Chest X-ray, PA view. Patient: 36 years old, sex F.
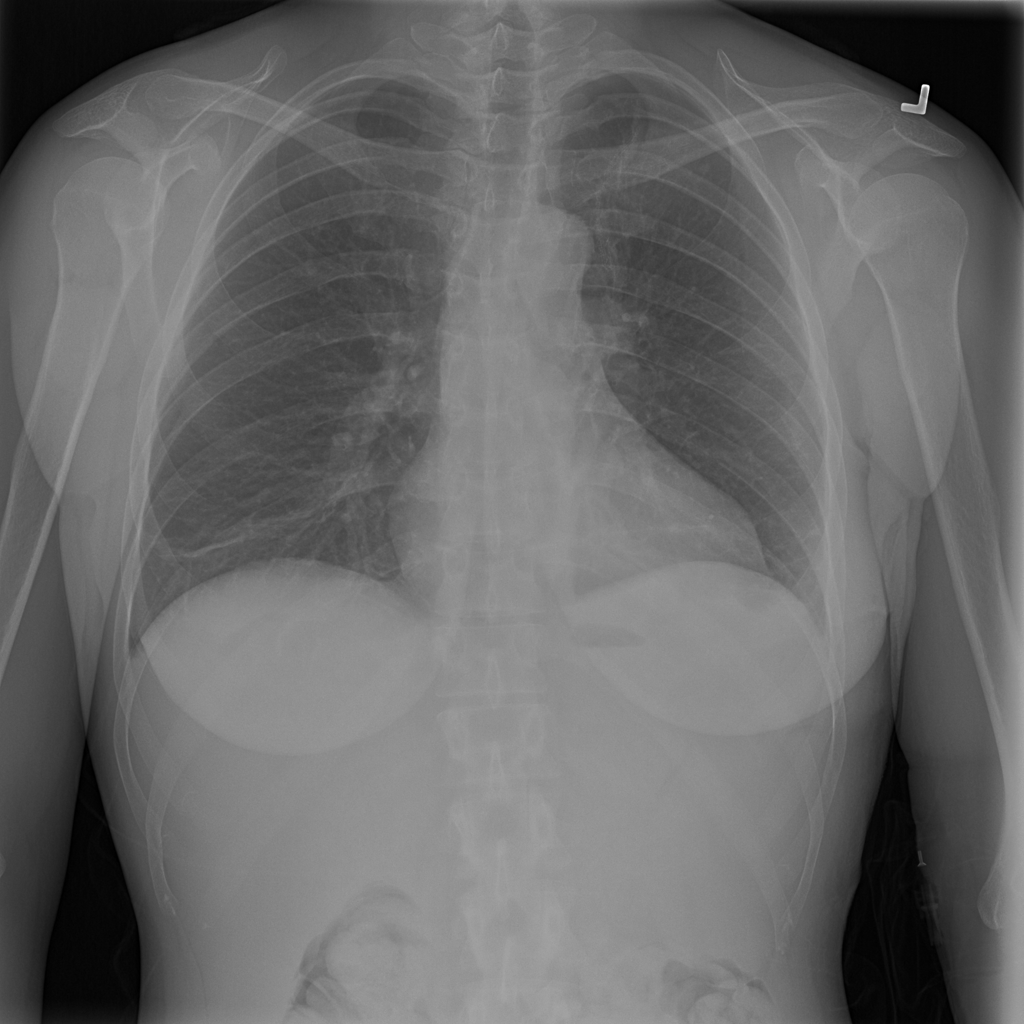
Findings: No Finding